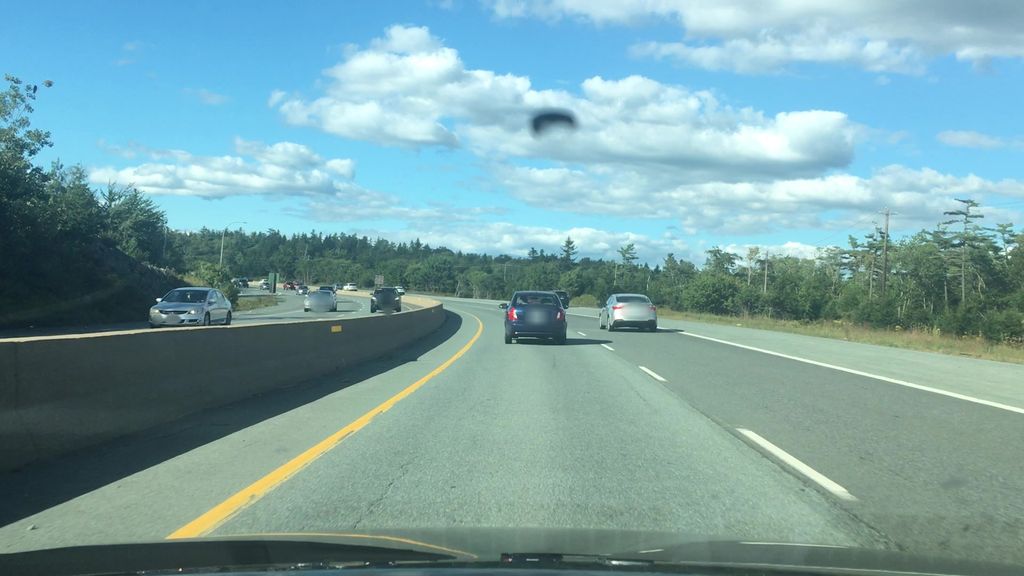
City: halifax